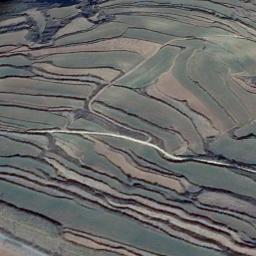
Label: terrace